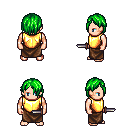
a pixel art fantasy rpg character, male body template, human, light skin, gold chest armor, robe skirt, green bangs hairstyle, dagger, four views (front, back, left, right), 2x2 character sprite sheet, small pixel art, hard edges, no anti-aliasing